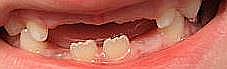
Condition: hypodontia